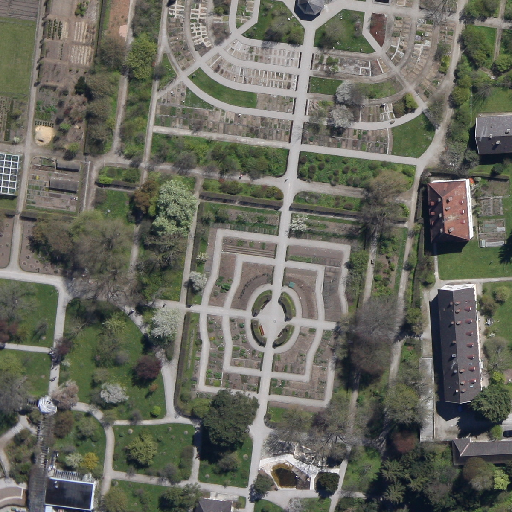
Referring expression: sidewalk